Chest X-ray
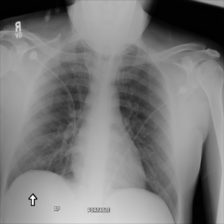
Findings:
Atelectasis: negative
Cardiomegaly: negative
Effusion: negative
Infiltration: negative
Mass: negative
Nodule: negative
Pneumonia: negative
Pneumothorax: negative
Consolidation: negative
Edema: negative
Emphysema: negative
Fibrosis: negative
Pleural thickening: negative
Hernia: negative